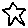
Label: star